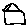
Label: house